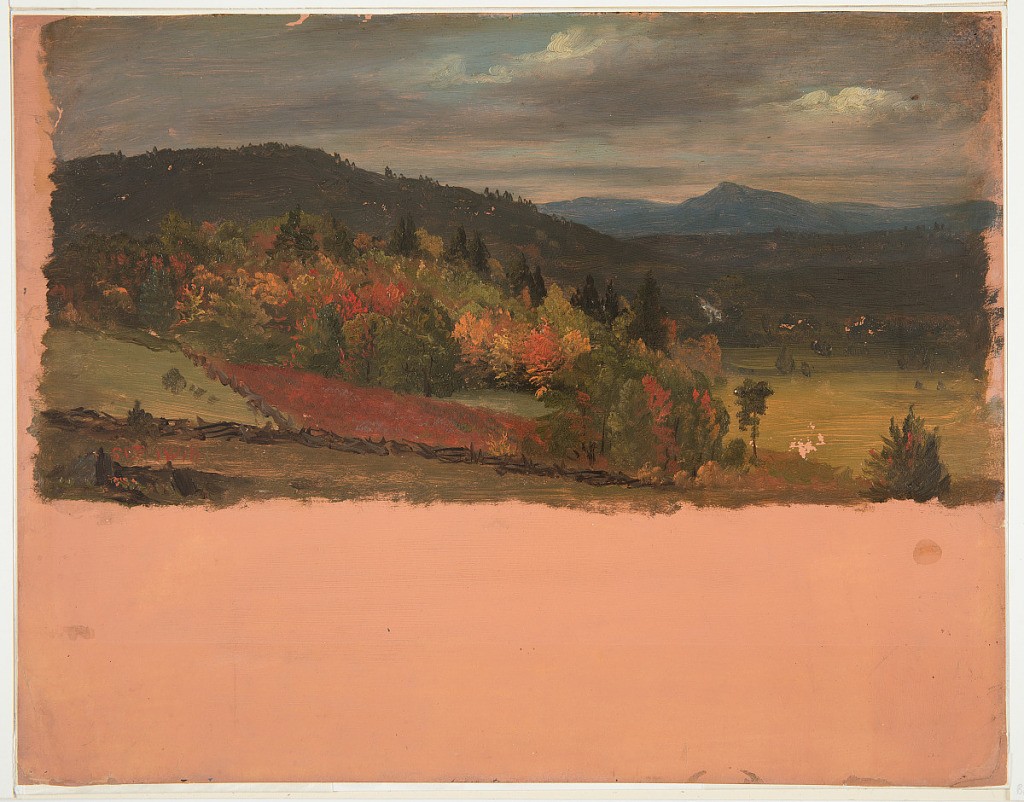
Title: Autumn in the Green Mountains, Vermont
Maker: Frederic Edwin Church, American, 1826–1900
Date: September 1848
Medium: Oil on tan wove paper
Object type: Drawing
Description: Landscape sketch showing a view of autumn foliage in the Green Mountains of Vermont, with Edmund's Peak prominently visible in the background at right. In the foreground, a log fence divides various pastures and meadows. The parcel of land at center is covered with red and orange fall foliage while several trees around it are similarly colored. At right, an expansive meadow extends into the middle distance, where a dark, heavily wooded ridge ascends to a rounded prominence at left--likely Walker Mountain near Clarendon, Vermont. In the background, another dark ridge is visible, featuring a sharp, triangular mountain at right known as Edmund's Peak (the same mountain featured in Church's finished work "Ira Mountain, Vermont," whose title is a misnomer). Above, bands of grey clouds stretch across the sky amid patches of blue.